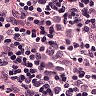
Metastatic tissue present: no